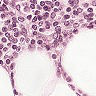
Metastatic tissue present: no